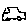
Label: car